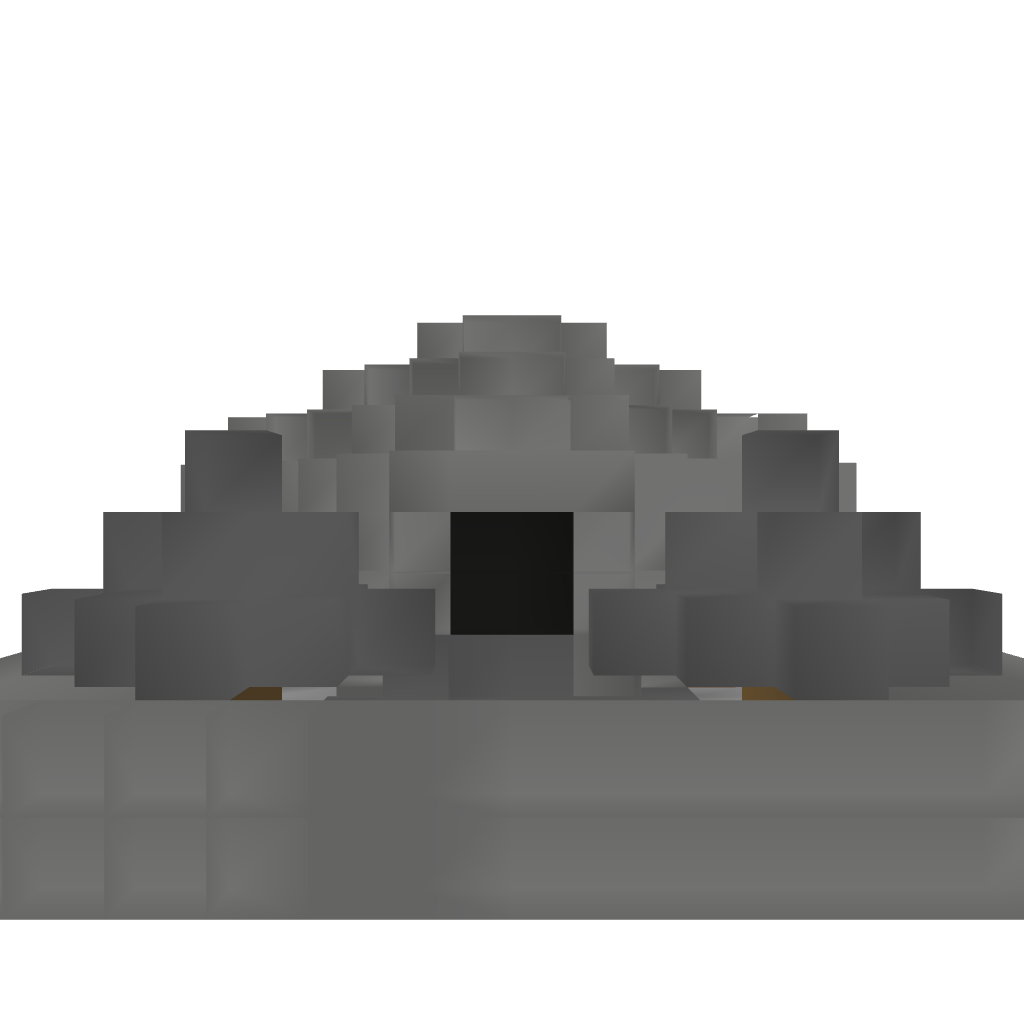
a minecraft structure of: mansion